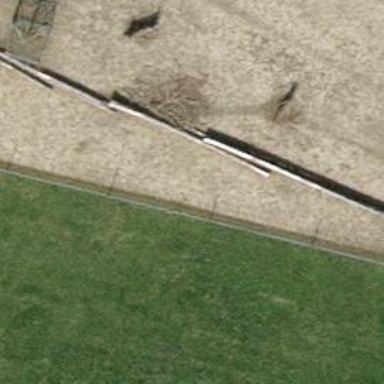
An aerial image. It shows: Fence is in the image.